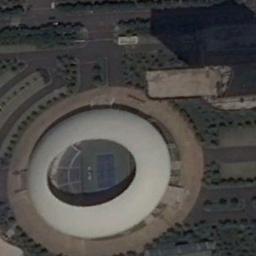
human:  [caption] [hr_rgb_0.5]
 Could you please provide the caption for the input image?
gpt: There is a building next to the stadium .

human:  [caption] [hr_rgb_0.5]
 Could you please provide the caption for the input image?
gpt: The circular stadium next to the vegetation .

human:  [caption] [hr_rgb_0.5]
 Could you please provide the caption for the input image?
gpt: The stadium is on the bare land next to some trees .

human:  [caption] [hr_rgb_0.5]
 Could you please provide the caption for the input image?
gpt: This stadium has a row of silver signs on each side .

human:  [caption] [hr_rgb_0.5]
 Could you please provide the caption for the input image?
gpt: A stadium with a white roof .